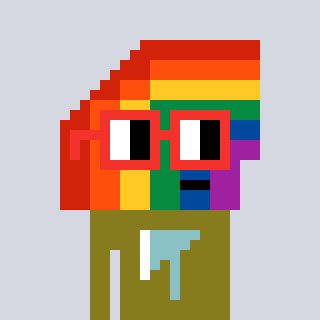
a pixel art character with square red glasses, a rainbow-shaped head and a gunk-colored body on a cool background